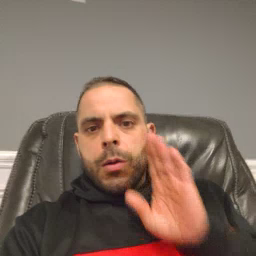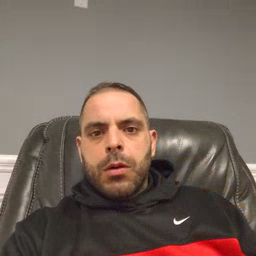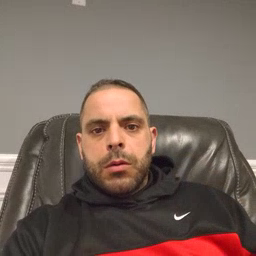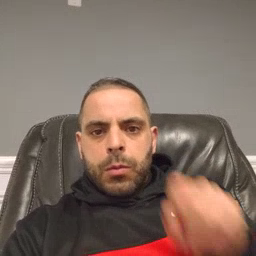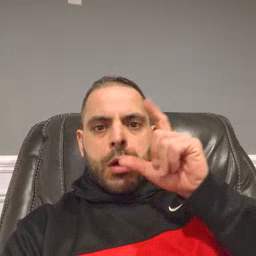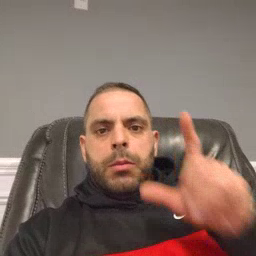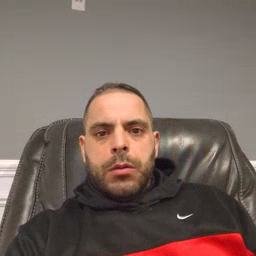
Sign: awake